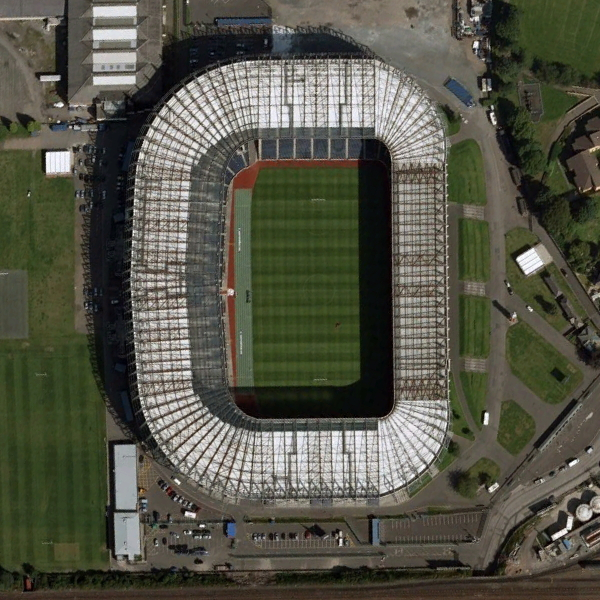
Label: Stadium